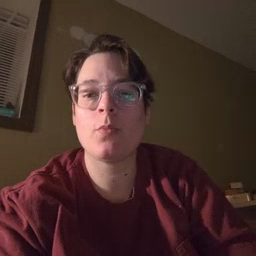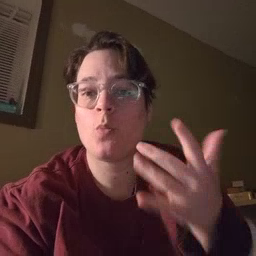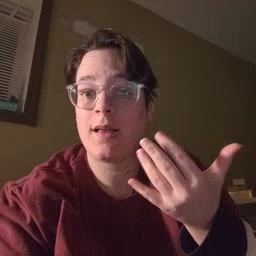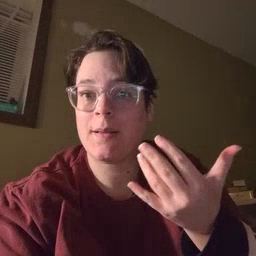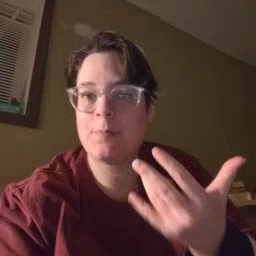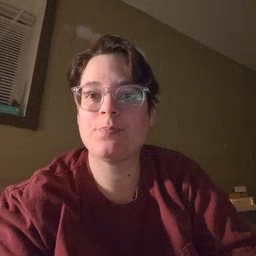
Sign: wait